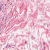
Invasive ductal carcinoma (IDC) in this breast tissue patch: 0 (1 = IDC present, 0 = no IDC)